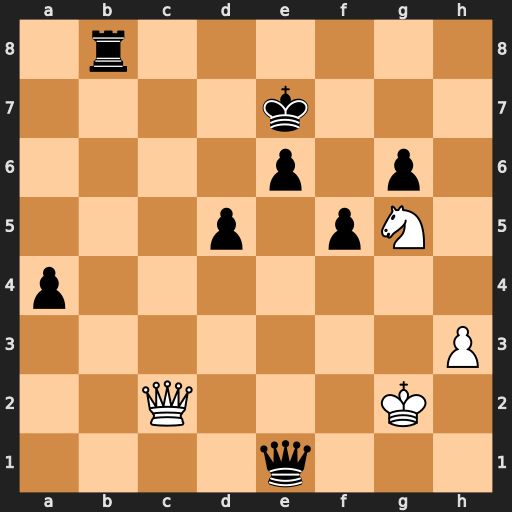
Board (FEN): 1r6/4k3/4p1p1/3p1pN1/p7/7P/2Q3K1/4q3
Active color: w
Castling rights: -
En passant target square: -
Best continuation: Qc7+ Ke8 Qf7+ Kd8 Nxe6+ Qxe6 Qxe6